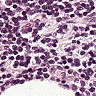
Metastatic tissue present: no